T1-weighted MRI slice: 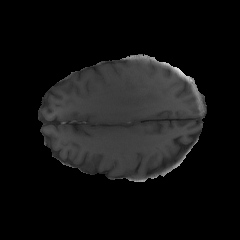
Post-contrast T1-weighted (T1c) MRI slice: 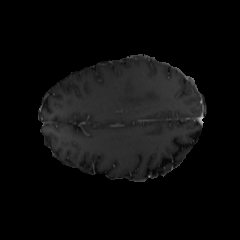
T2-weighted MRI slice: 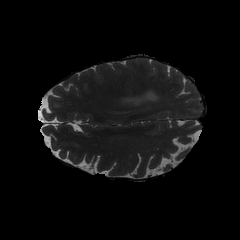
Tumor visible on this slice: yes